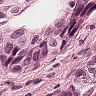
Metastatic tissue present: yes